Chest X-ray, PA view. Patient: 41 years old, sex F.
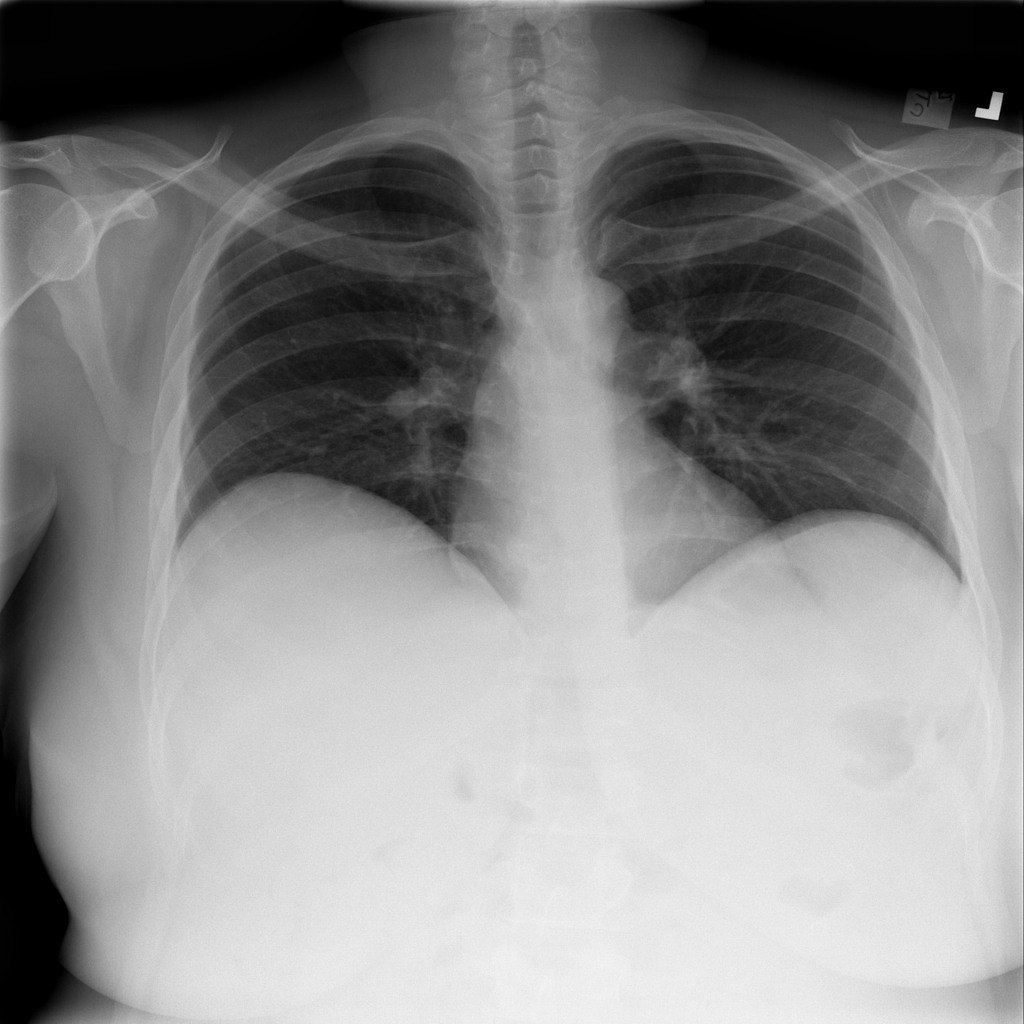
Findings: No Finding